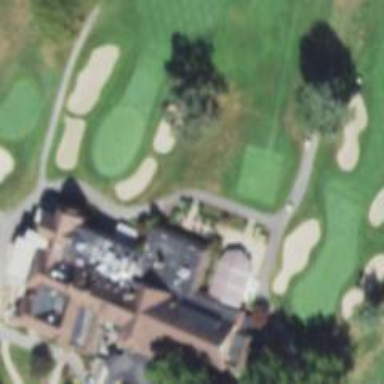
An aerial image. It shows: Clubhouse building associated with golf course.